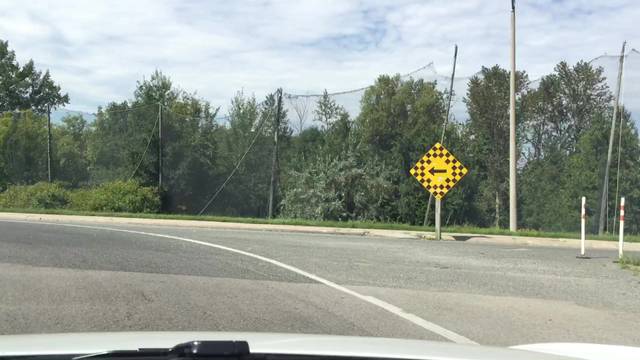
Region: Canada
Coordinates: 43.889, -78.824